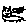
Label: cat